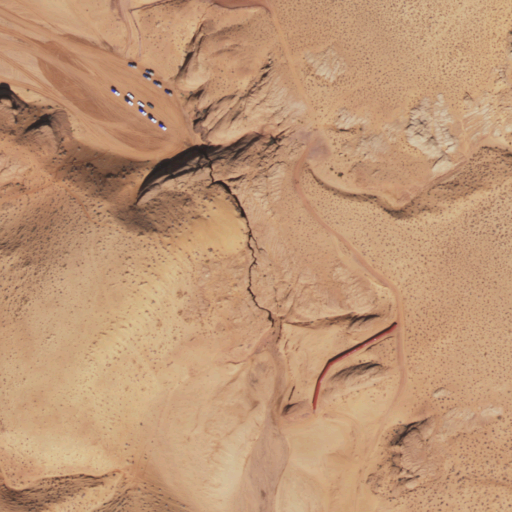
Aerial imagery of gorge(s) in Arizona named Upper Antelope Canyon containing only shrub